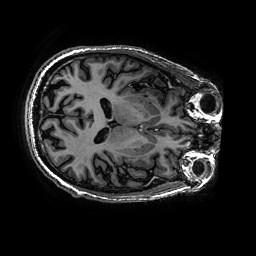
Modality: T1w
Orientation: axial
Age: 68
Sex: male
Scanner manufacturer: ge
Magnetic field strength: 3 T
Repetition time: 0.01002 s
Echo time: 0.002988 s